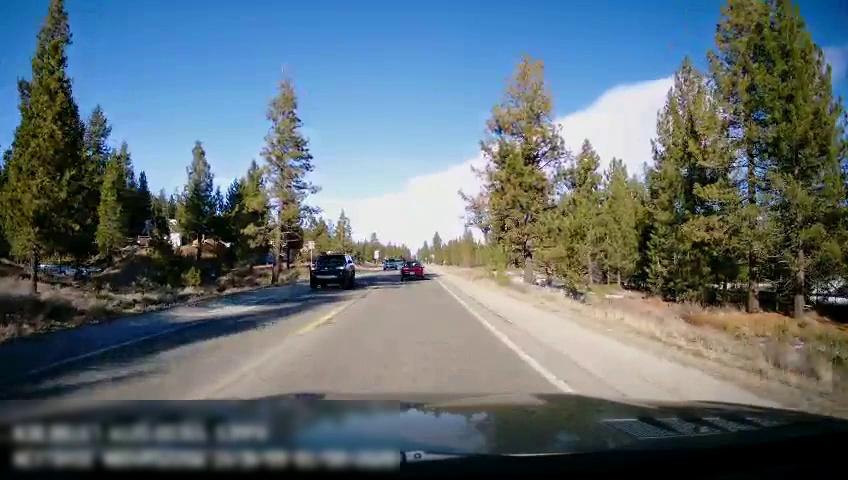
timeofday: Day
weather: Sunny
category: Drivable Space
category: Vehicles | Car
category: Vehicles | SUV
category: Vehicles | Truck
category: Lanes | Current Lane
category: Lanes | Current Lane
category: Lanes | Opposite Lane